Question: I have a 'JTabbedPane'. I drag it from the palette and paste it in my form. I put 5 panel on it. It is OK but when I put 6, panel on it it does not seen on the form because the place is not enough width. I put this code
'tab_group.setTabLayoutPolicy(JTabbedPane.SCROLL_TAB_LAYOUT);'
But doesn't affect my code. How can I fix it?

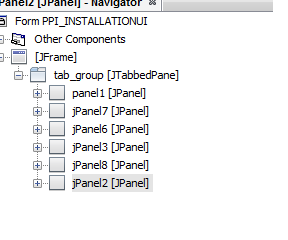
Answer: try this it will help.
'''
JScrollPane pane = new JScrollPane(panel,JScrollPane.VERTICAL_SCROLLBAR_AS_NEEDED, JScrollPane.HORIZONTAL_SCROLLBAR_AS_NEEDED);
add(pane);
'''
add Jscrollpane to panel. problem solve